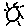
Label: sun